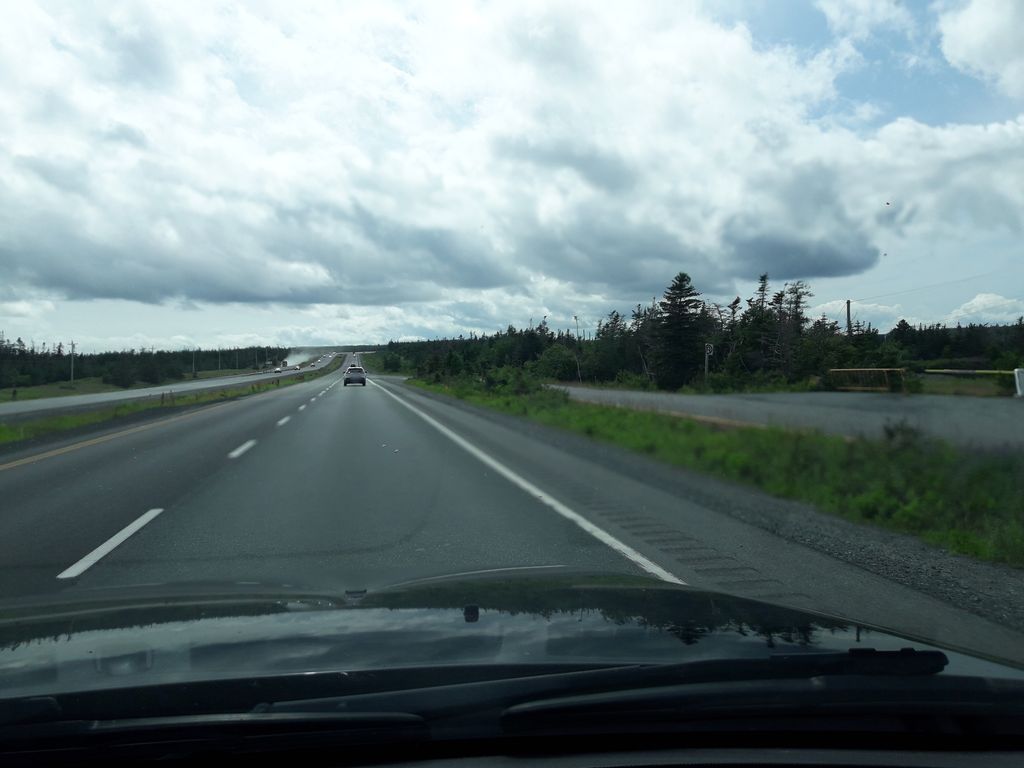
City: st_johns